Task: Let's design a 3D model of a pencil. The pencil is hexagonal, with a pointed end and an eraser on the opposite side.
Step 2:
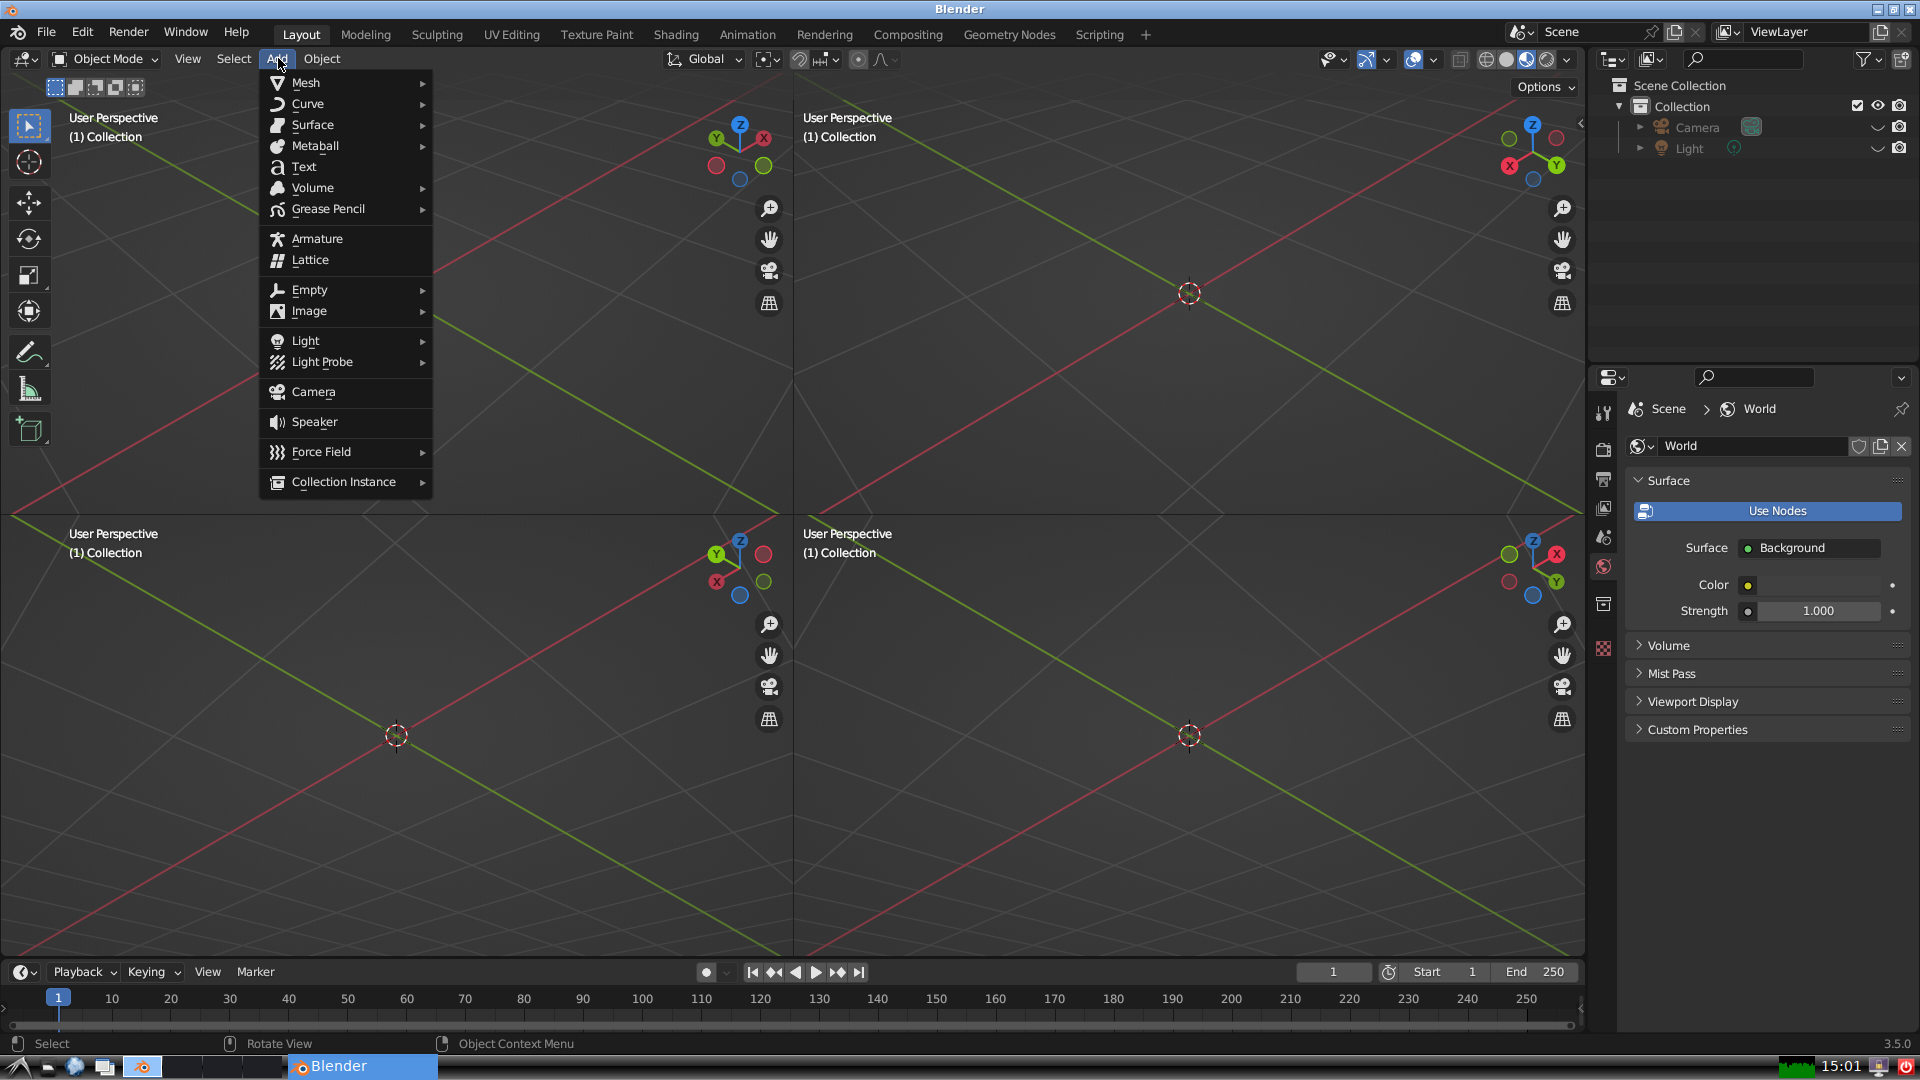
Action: {"mouse_move": [304, 84]}